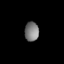
Tissue: lung
Cell type: Myeloid cells
Senescence score: 0.5843
Nuclear area (px): 266
Mean DAPI intensity: 123.44